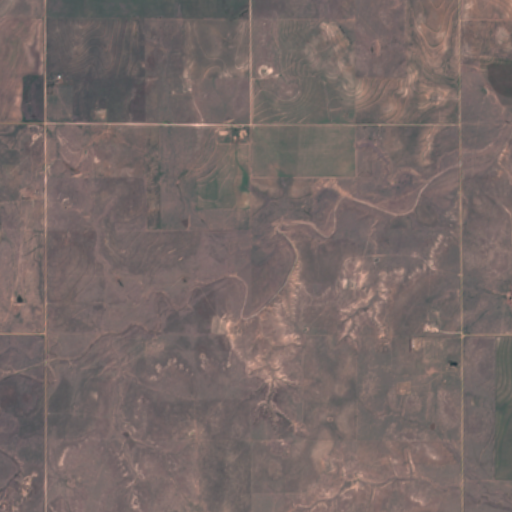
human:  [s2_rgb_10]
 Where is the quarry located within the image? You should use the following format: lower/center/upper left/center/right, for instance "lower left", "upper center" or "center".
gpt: The quarry is located in the upper center of the image.
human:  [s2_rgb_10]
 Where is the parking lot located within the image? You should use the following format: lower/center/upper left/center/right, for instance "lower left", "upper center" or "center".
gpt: There is no parking lot in the image.